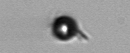
Label: bead